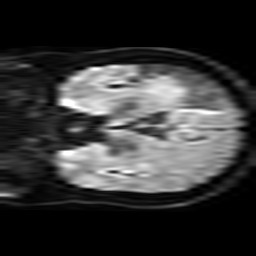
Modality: TRACE
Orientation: coronal
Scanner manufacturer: philips
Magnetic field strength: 3 T
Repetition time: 4.726 s
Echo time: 0.06165 s